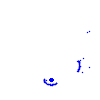
Particle: electron